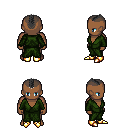
a pixel art fantasy rpg character, male body template, human, dark skin, green robe, white pants, gray short mohawk hairstyle, gold boots, four views (front, back, left, right), 2x2 character sprite sheet, small pixel art, hard edges, no anti-aliasing